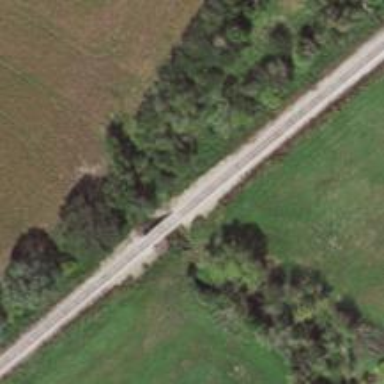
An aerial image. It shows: Bridge over railway line.